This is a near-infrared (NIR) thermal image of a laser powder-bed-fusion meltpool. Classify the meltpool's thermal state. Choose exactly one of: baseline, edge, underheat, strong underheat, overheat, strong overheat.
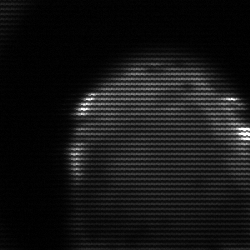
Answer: edge